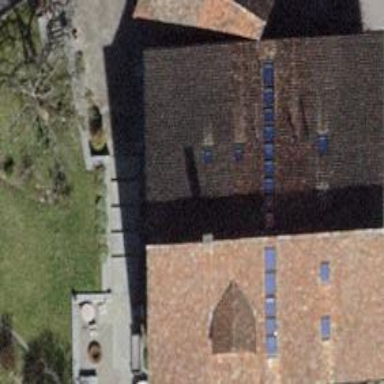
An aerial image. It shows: Gabled roofed house.